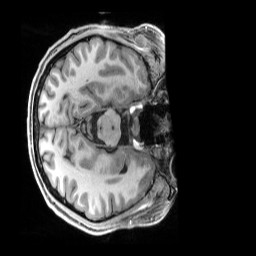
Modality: T1w
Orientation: axial
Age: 36
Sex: male
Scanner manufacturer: siemens
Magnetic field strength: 3 T
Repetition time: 2.5 s
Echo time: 0.00296 s